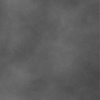
Label: dusty